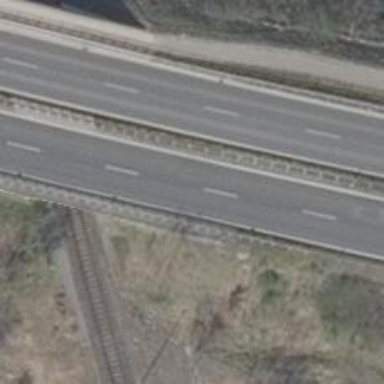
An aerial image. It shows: Primary highway bridge with asphalt surface and lane markings.